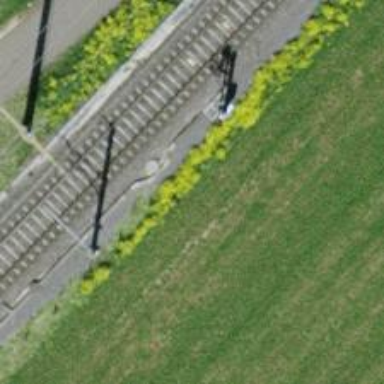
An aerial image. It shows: Concrete power pole.